Brain MRI, t2w sequence, axial 2D slice.
Patient: age 52, sex F, weight 75 kg, height 1.65 m
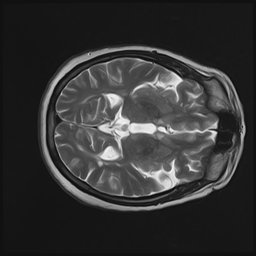